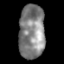
Tissue: lung
Cell type: Epithelial cells
Senescence score: 0.1452
Nuclear area (px): 1368
Mean DAPI intensity: 131.955